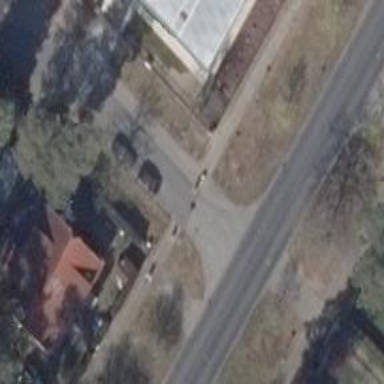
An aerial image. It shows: Sidewalk along the footway.